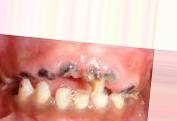
Condition: Caries